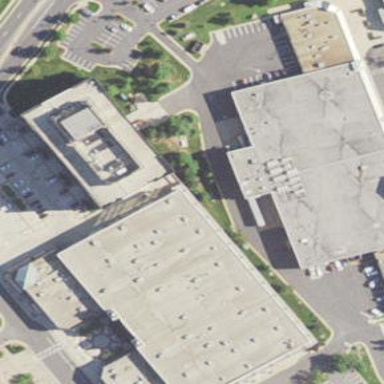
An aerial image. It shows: Office building.